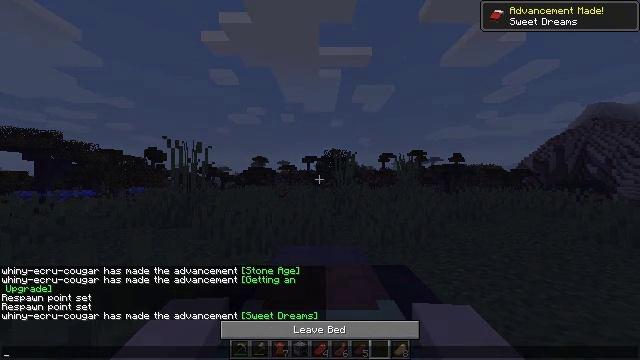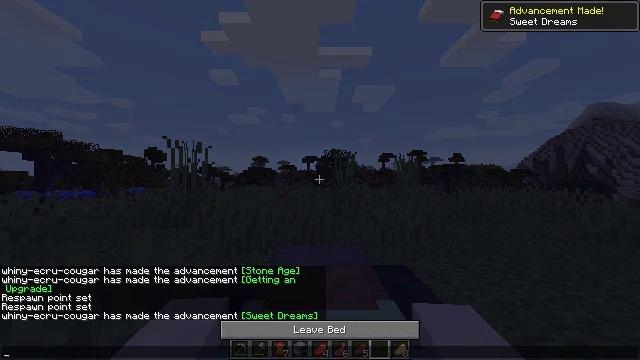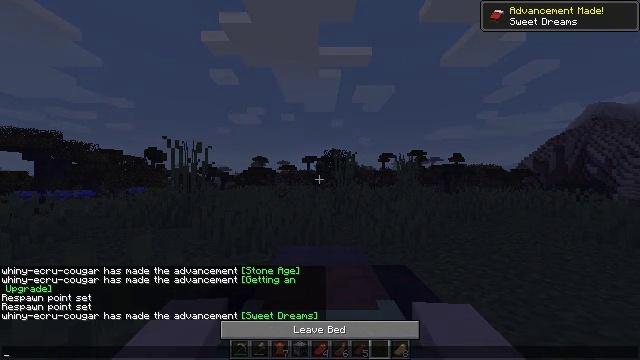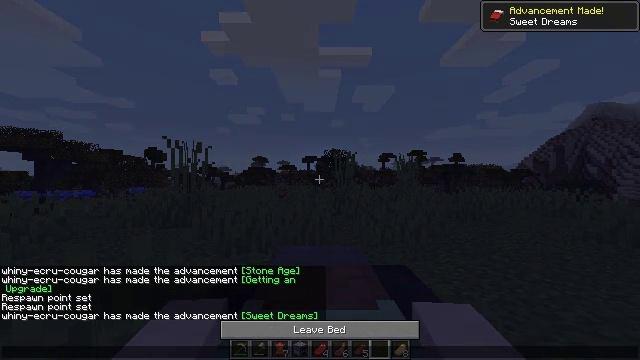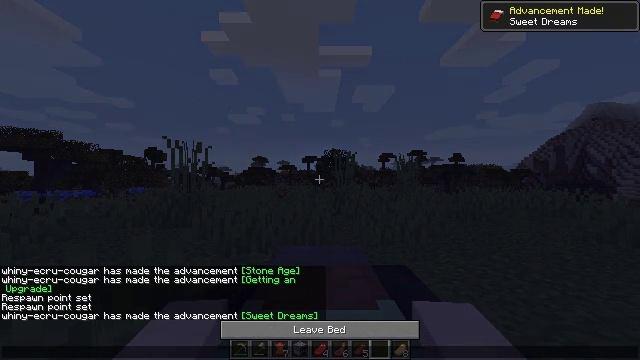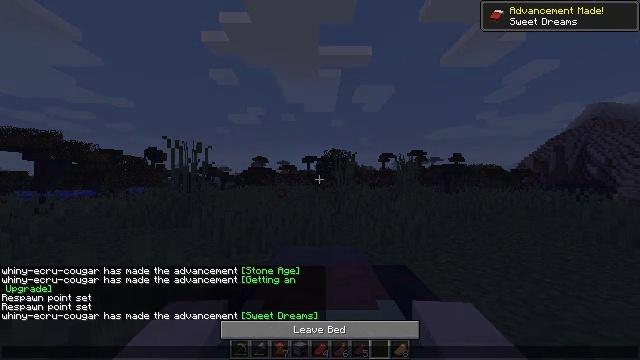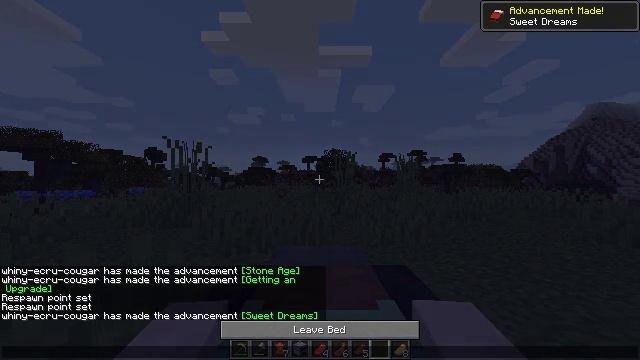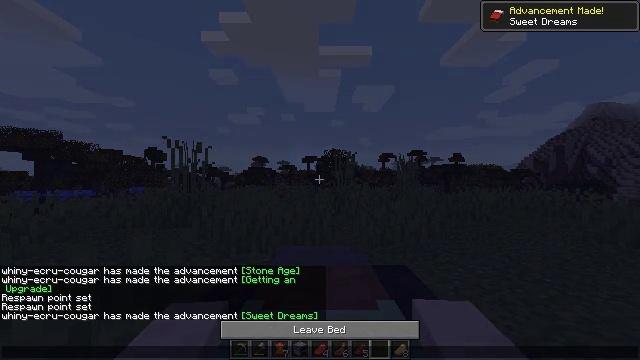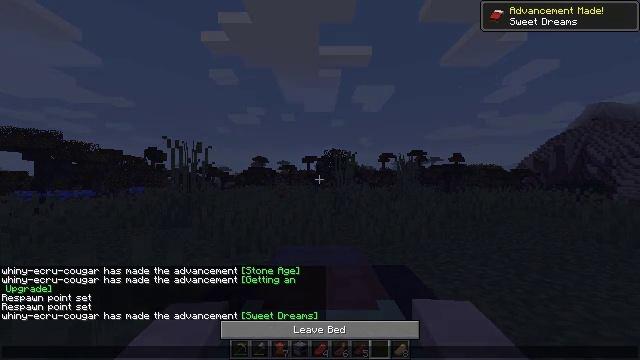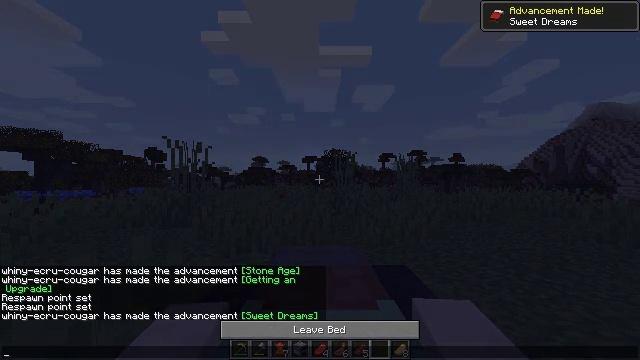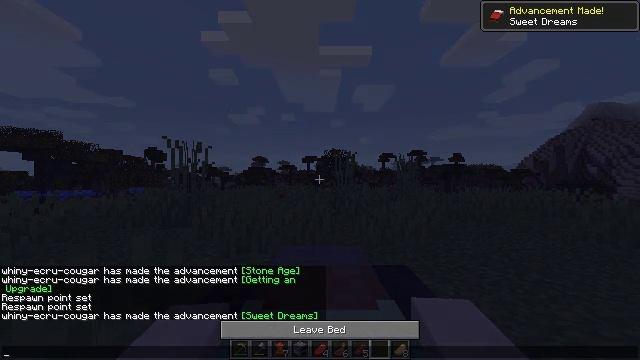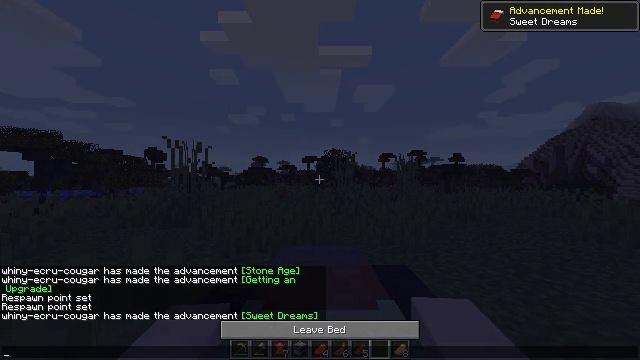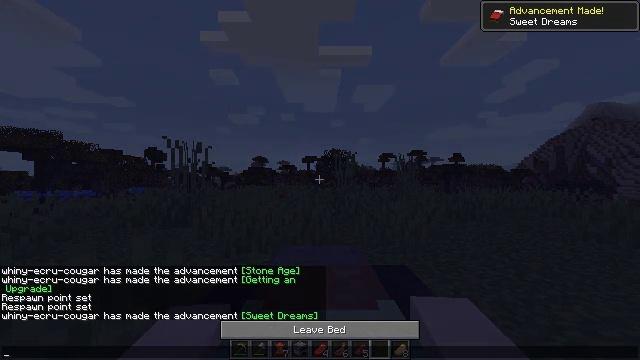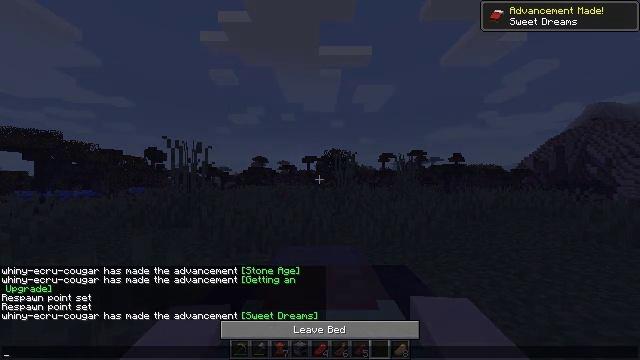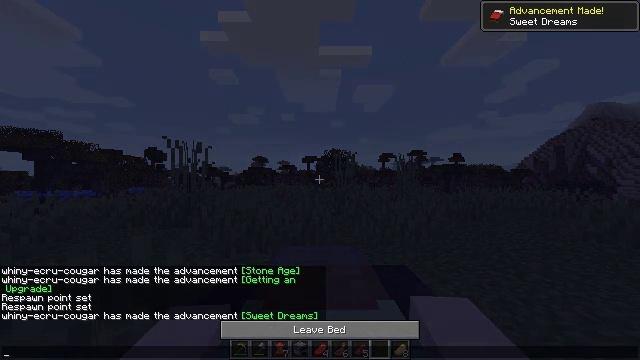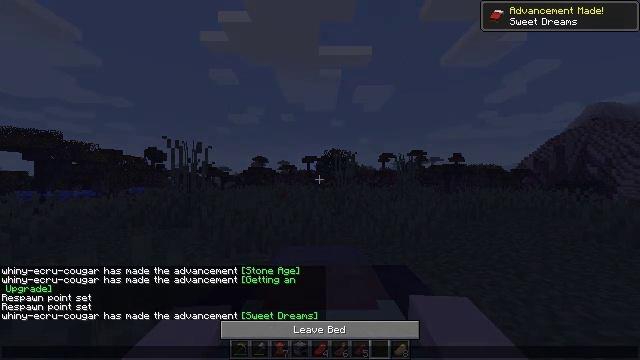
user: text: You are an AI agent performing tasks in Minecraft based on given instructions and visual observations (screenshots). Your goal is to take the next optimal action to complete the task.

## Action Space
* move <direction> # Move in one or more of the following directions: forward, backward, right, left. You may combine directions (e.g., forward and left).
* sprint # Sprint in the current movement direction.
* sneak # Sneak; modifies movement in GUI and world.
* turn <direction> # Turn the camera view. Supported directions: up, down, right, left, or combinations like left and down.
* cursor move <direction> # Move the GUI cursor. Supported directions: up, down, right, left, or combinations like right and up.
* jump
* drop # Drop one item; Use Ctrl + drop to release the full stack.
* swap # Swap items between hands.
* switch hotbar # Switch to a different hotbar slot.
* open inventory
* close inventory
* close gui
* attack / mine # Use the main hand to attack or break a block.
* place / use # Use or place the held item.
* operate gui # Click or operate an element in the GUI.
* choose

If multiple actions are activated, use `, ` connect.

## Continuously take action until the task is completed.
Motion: motion action
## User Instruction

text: Gather the black bed from your house.
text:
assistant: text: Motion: no_op
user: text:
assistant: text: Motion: no_op
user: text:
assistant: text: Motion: no_op
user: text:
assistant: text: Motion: no_op
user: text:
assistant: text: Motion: no_op
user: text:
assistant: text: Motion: no_op
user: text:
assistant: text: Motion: no_op
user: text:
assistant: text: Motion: no_op
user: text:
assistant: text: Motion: no_op
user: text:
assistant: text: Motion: no_op
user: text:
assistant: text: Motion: no_op
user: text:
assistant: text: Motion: no_op
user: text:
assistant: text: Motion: no_op
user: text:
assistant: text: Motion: no_op
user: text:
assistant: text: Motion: no_op
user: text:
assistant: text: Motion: no_op
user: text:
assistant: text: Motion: no_op
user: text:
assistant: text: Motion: no_op
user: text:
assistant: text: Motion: no_op
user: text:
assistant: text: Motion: no_op
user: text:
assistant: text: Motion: no_op
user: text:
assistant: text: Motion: no_op
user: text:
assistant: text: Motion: no_op
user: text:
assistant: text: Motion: no_op
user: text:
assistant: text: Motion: no_op
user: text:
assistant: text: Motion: no_op
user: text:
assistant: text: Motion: no_op
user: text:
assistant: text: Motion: no_op
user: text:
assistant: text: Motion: no_op
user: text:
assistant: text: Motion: no_op